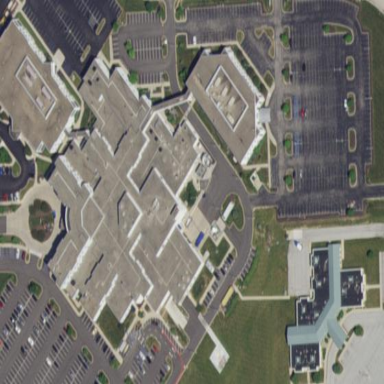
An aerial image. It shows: Hospital providing healthcare services.